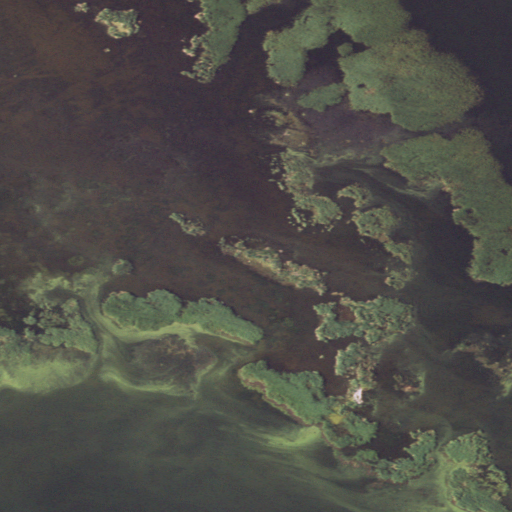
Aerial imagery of cape in Minnesota named Schelfhout Point containing open water and herbaceous wetlands